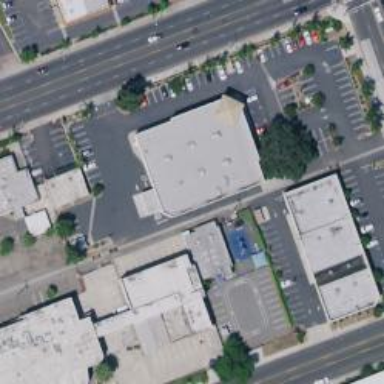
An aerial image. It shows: Building.